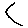
Label: hexagon